Question: I have the following setup:
'SplitViewController' as rootController.
Detail part is first
'ViewController' with 'View' > 'ContainerView' (later, 'View' will have 'ImageView', but that is not the issue here).
The 'ContainerView' has segue (embed) to another view controller ('NavigationController').
This is graphically represented in IB as:

Now the thing is I want to access the 'NavigationController' from rootController (eg 'SplitViewController'). I was unable to navigate down the hierarchy of "subViews" and so.
Is there some convenient way to get hold of the 'NavigationController'?
Without the 'ViewController' (together with ContainerView), I was able to access it like:
'''
UISplitViewController *splitViewController = (UISplitViewController *) self.window.rootViewController;
UINavigationController *navigationController = [splitViewController.viewControllers lastObject];
// now i have the controller, i can delegate to it or use it in any other way:
splitViewController.delegate = (id) navigationController.topViewController;
'''
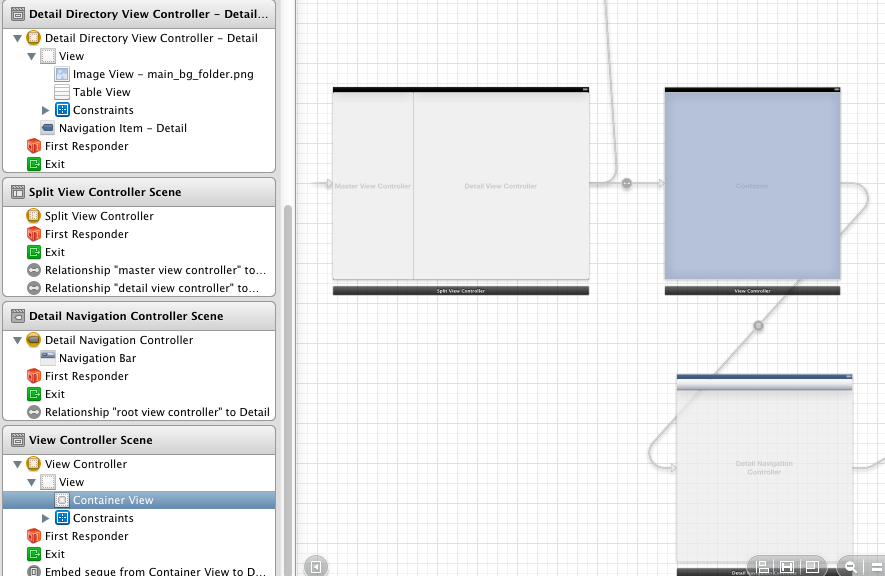
Answer: When you add the NavigationController, you could pass it upwards (delegate methods) to your subclass of UISplitViewController and store a reference there.
You could add a '@property (MySplitViewController *) delegate;' your MyContentView and set it to the splitviewcontroller. When the segue is fired, you could then do the following:
'''
-(void) prepareForSegue:(UIStoryboardSegue *)segue sender:(id)sender
{
if ([segue.identifier isEqualToString:@"ShowNavigationController"])
{
UINavigationController *controller = segue.destinationViewController;
[self.delegate setNavigationController:controller];
}
}
'''
Edit: If you want to stick to your code, you could do something like this:
'''
UISplitViewController *splitViewController = (UISplitViewController *) self.window.rootViewController;
UIViewController *container = [splitViewController.viewControllers lastObject];
UINavigationController *navigationController = [container.childViewControllers lastObject];
splitViewController.delegate = (id) navigationController.topViewController;
'''
In that case you should really include some error handling.